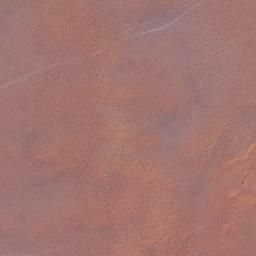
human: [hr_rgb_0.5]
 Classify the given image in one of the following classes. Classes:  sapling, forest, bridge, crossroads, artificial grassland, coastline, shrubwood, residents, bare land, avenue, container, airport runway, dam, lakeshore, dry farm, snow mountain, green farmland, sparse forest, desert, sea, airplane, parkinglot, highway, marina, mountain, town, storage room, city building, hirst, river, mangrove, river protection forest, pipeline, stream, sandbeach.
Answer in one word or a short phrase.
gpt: desert